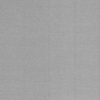
Label: dusty